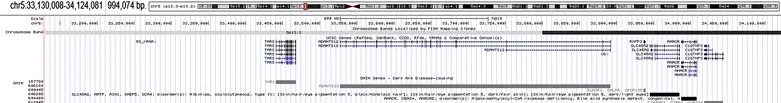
Schematic representation of 5p13.3p13.2 duplication detected by high-resolution chromosomal microarray analysis displayed using UCSC Genome Browser on Human Feb. 2009 Q2 381 (GRCh37/hg19) Assembly (http://genome-euro. ucsc. edu/index. html).
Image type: pathology (immunostaining)